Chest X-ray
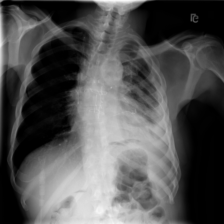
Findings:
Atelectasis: negative
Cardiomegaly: negative
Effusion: negative
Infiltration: negative
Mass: negative
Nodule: negative
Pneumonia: negative
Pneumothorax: negative
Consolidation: negative
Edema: negative
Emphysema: negative
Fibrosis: negative
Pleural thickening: positive
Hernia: negative